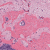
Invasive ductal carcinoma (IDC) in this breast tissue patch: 0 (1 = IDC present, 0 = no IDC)